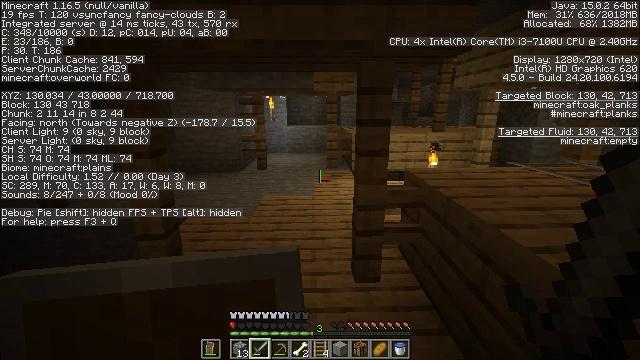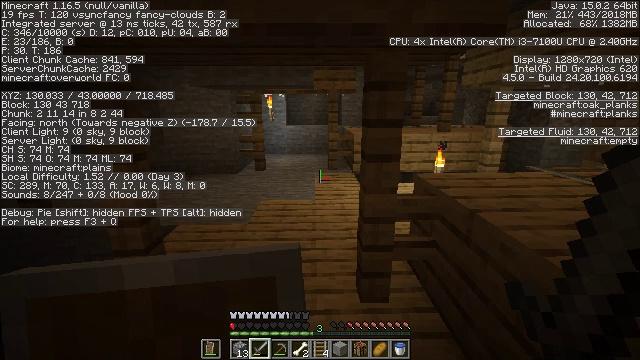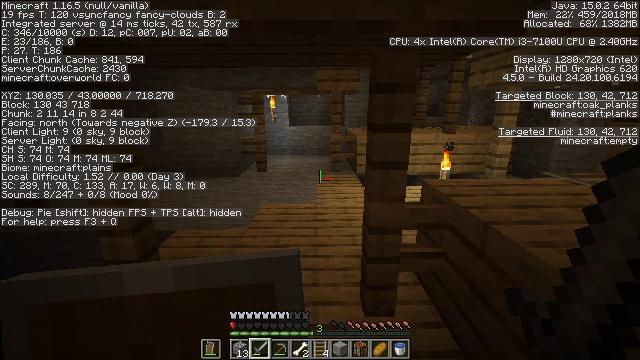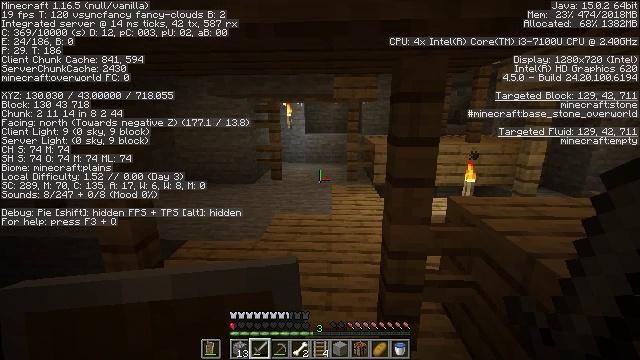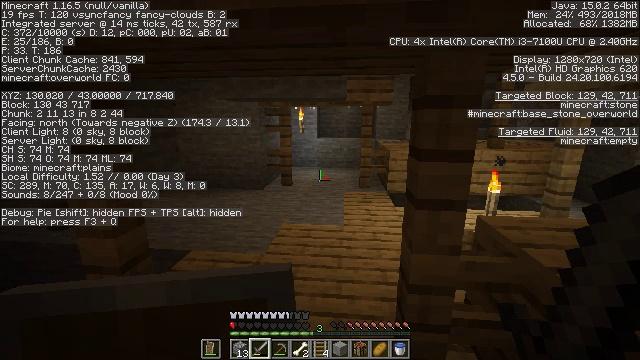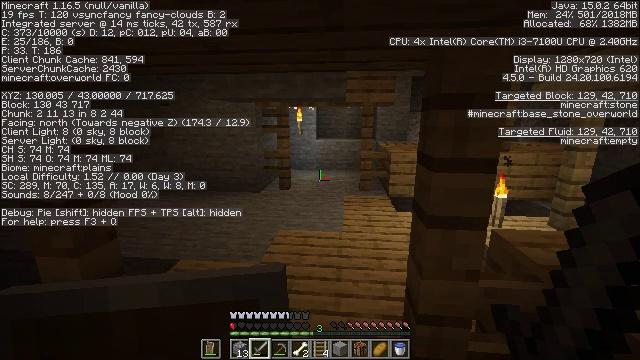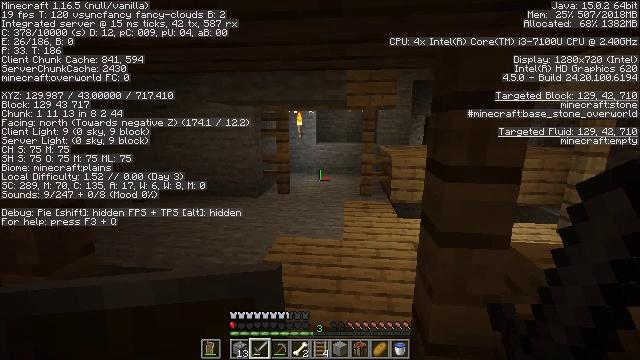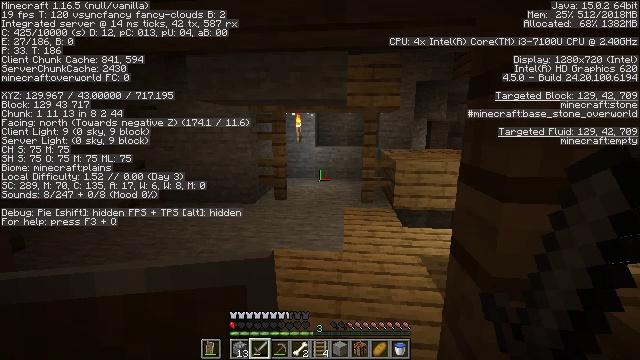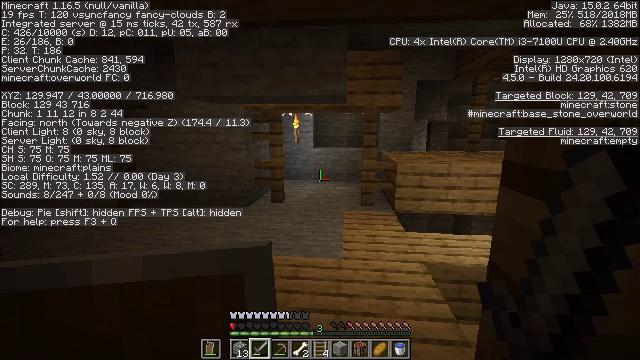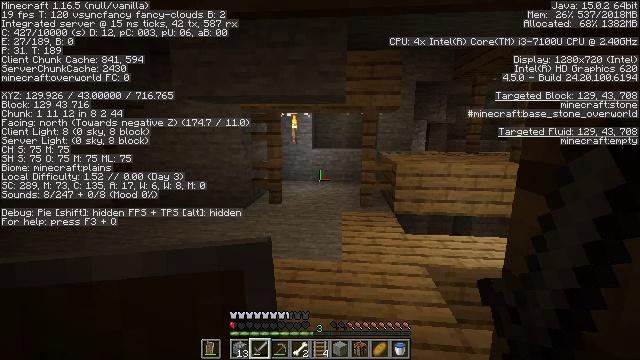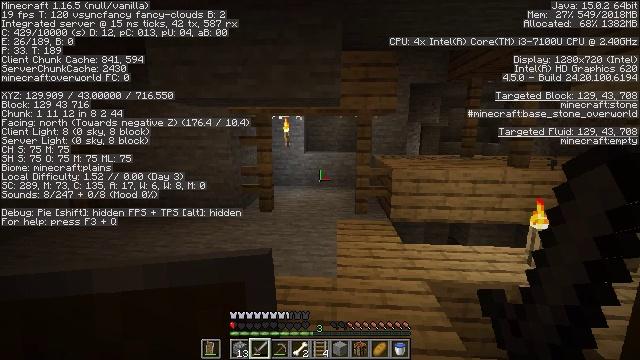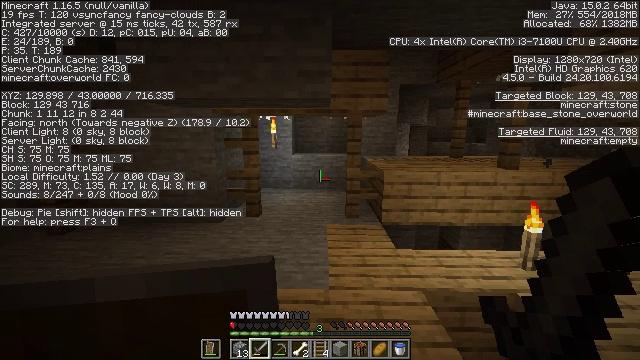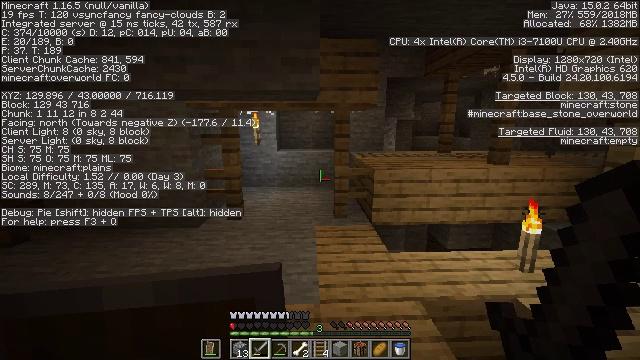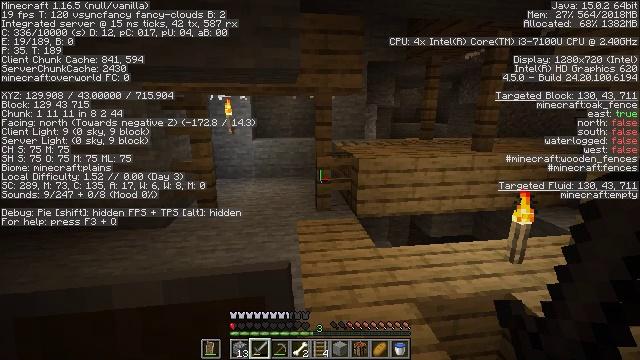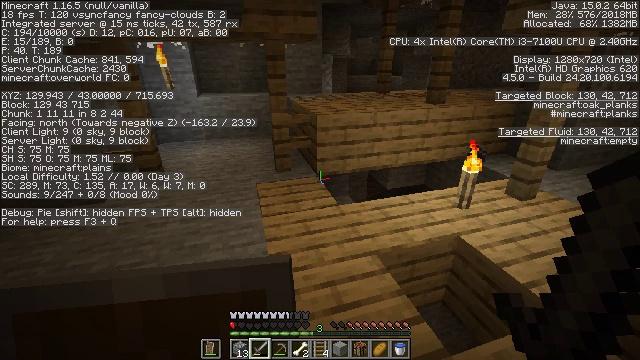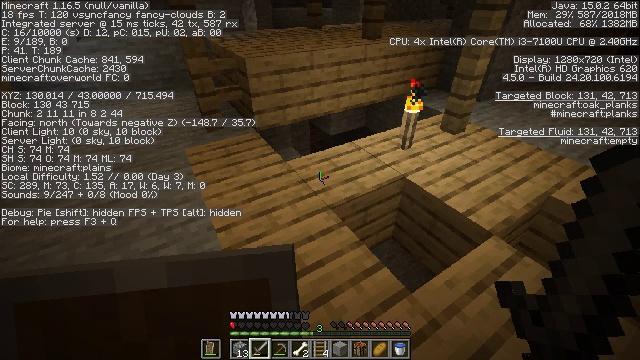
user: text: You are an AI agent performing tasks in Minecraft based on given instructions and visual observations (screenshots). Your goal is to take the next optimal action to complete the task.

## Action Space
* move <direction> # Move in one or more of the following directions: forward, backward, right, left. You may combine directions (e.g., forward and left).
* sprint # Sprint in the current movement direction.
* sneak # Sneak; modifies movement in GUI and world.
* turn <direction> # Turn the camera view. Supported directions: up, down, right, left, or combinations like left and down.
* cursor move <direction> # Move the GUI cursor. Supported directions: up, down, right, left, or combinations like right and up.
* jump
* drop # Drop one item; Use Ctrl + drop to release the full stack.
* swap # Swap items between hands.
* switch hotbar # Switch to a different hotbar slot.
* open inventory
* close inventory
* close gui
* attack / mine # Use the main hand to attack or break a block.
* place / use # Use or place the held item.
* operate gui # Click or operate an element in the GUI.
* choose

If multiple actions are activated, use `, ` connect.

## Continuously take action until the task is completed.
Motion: motion action
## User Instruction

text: Break the cobweb with a sword.
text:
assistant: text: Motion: move forward
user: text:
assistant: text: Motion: move forward
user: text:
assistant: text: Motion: move forward, turn left and up
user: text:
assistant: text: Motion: move forward, turn left
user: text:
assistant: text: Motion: move forward
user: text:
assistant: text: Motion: move forward
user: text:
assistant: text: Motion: move forward
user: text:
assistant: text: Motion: move forward
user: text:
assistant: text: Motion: move forward
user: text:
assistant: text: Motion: move forward, turn right
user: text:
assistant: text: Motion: move forward, turn right
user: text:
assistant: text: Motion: move forward, turn right and down
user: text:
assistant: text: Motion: move forward, turn right and down
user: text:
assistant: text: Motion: move forward, turn right and down
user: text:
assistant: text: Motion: move forward, turn right and down
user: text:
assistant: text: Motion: move forward, turn right and down
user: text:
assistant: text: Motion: move forward
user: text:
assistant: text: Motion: move forward
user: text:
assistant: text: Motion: move forward
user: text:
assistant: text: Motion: move forward
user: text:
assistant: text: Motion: move forward, turn right
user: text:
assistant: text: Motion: move forward, turn right and up
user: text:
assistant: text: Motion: move forward, turn right and up
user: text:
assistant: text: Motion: move forward, turn right and up
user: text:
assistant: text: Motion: move forward, turn right and up
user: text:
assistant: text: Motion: turn right and up
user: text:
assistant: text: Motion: turn up
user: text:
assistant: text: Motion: turn right and up
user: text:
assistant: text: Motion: turn right and up
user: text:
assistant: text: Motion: turn up